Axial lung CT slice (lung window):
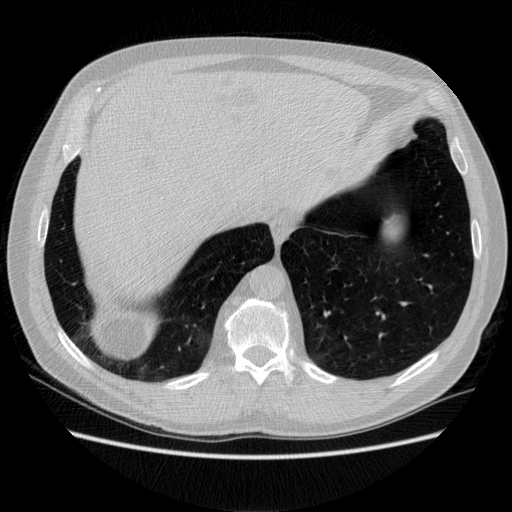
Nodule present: no